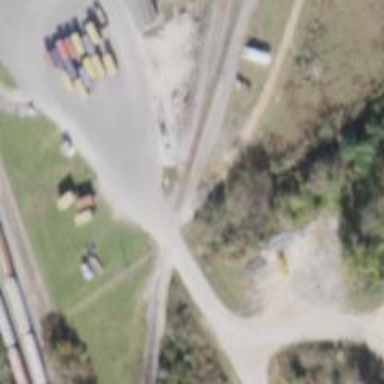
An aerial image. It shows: Level crossing along the railway.